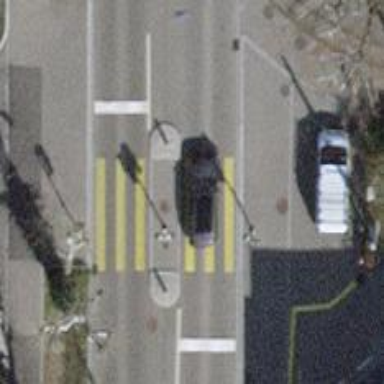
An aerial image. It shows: Road with traffic signals and zebra crossing marked with zebra stripes.